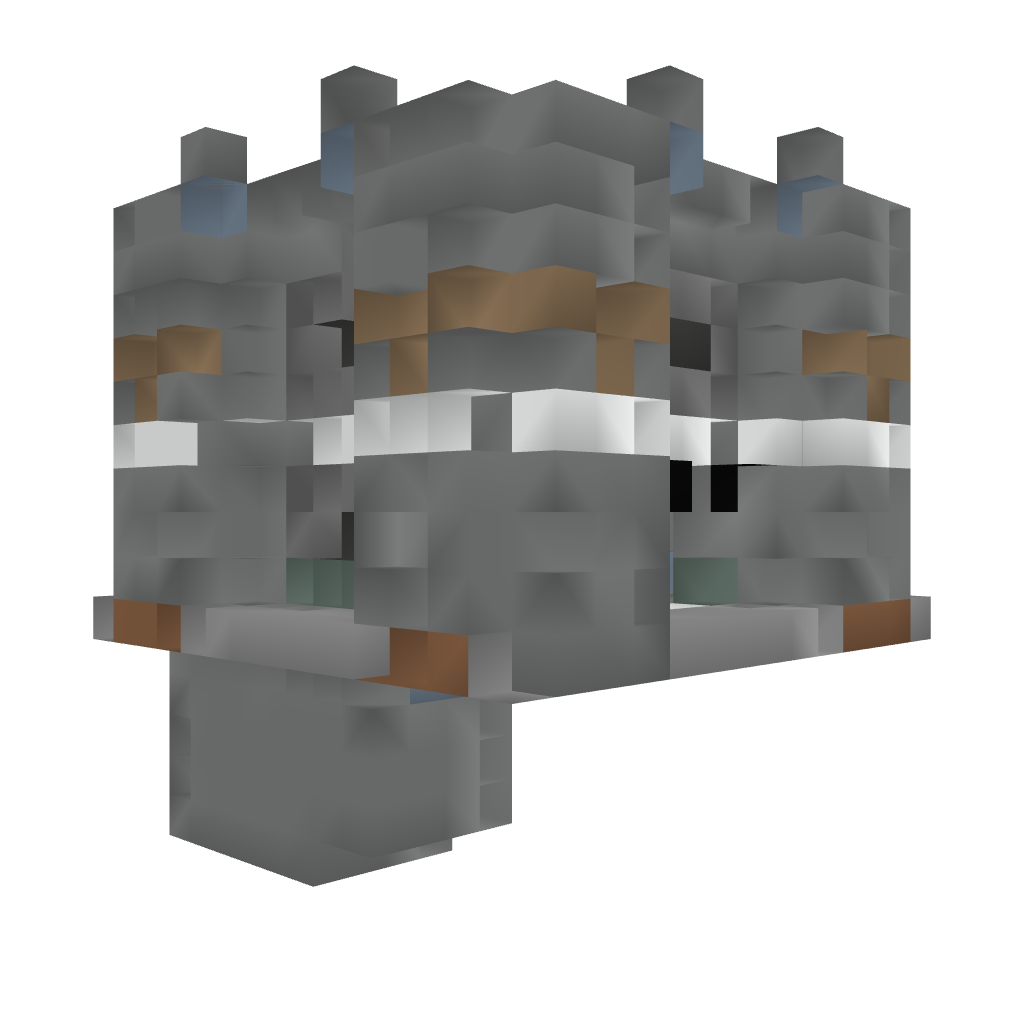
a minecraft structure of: PvP Tower [White]